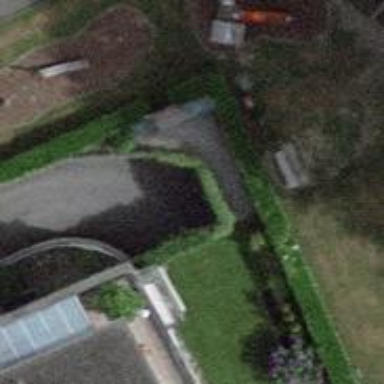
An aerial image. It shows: Retaining wall.